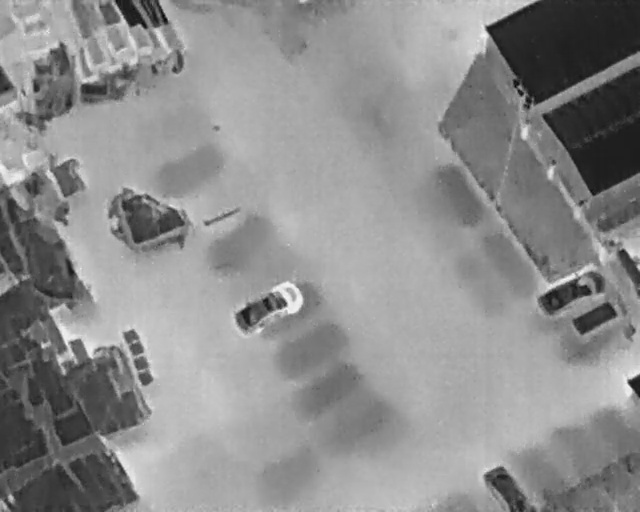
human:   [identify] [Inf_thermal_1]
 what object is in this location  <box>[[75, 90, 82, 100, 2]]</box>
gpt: <ref>1 medium car at the bottom right</ref>

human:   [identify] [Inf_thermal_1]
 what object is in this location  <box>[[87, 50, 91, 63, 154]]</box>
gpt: <ref>1 medium car at the right</ref>

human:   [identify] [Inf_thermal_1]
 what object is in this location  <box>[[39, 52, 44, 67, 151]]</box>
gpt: <ref>1 medium car at the center</ref>